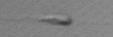
Label: flagellate_morphotype3